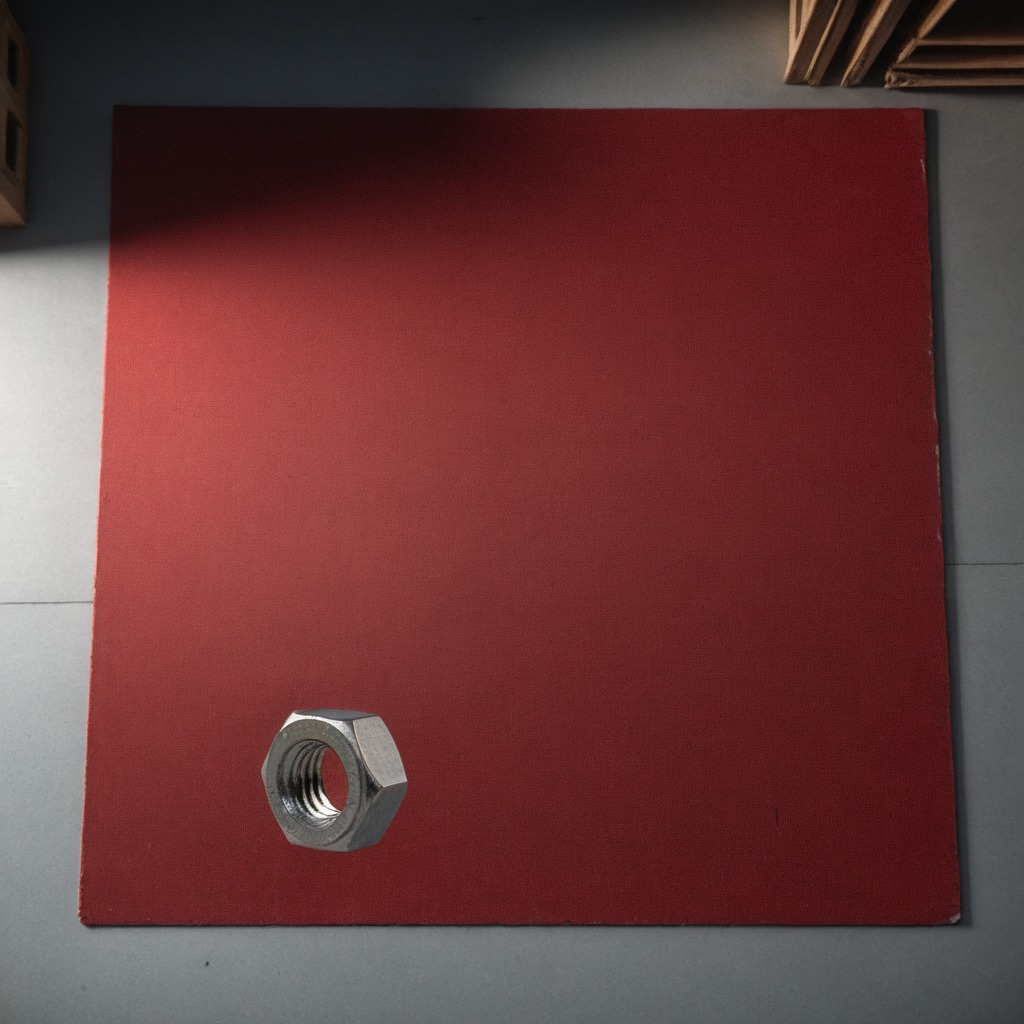
A metal nut is lying on the clean granite tabletop covered with a red rubber mat inside a workshop under bright overhead lighting crisp shadows high clarity worn but beneath the mat